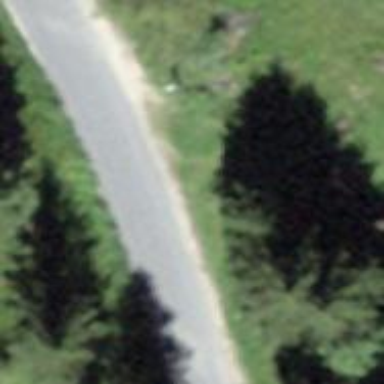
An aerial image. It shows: Bus stop along the road.